Question: I am trying to create a Flot scatter graph for BMI levels.
How do I create curved grid markings along with labels - as can be see below - for Obese, Overweight, etc

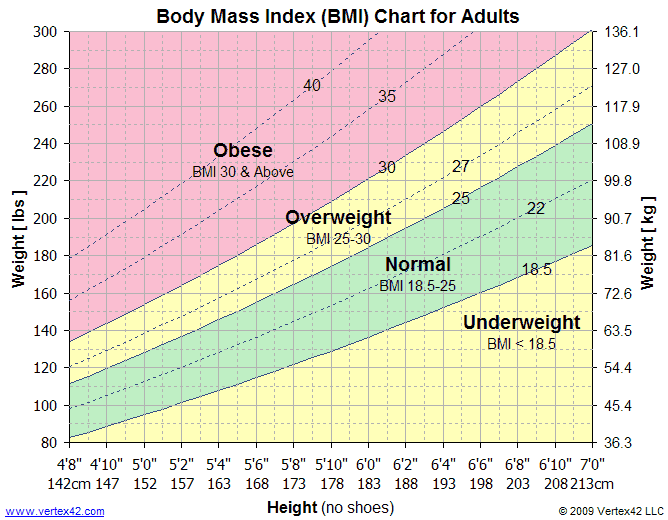
Answer: I wouldn't think of those lines as grid lines but just additional series to be plotted. You can then style them to look like grid lines.
'''
// function to generate series for each BMI
function genData(bmi){
var data = [];
for (var m = 1.3; m < 2.01; m+=0.01){
data.push([m,bmiEq(bmi,m)]);
}
return {color: 'gray', data: data, shadowSize: 0};
}
function bmiEq(bmi,m){
return bmi * Math.pow(m,2);
}
var somePlot = $.plot("#container", [ genData(18.5), genData(22), genData(25) ]);
// add some labels on the "grid" lines
var ctx = somePlot.getCanvas().getContext("2d"); //canvas context
var series = somePlot.getData();
var xaxis = somePlot.getXAxes()[0];
var yaxis = somePlot.getYAxes()[0];
var offset = somePlot.getPlotOffset();
ctx.font = "14px 'Segoe UI'";
ctx.fillStyle = "black";
var xPos = xaxis.p2c(1.85)+offset.left;
var yPos = yaxis.p2c(bmiEq(18.5,1.85)) + offset.top;
ctx.fillText('18.5', xPos, yPos);
'''
This produces (fiddle <URL>: